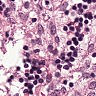
Metastatic tissue present: no